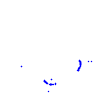
Particle: kaon